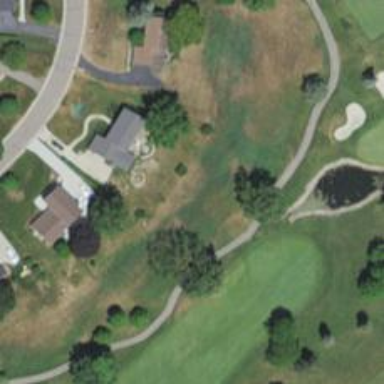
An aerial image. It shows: Service road designated as golf cart path.